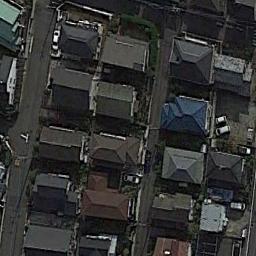
Label: residential